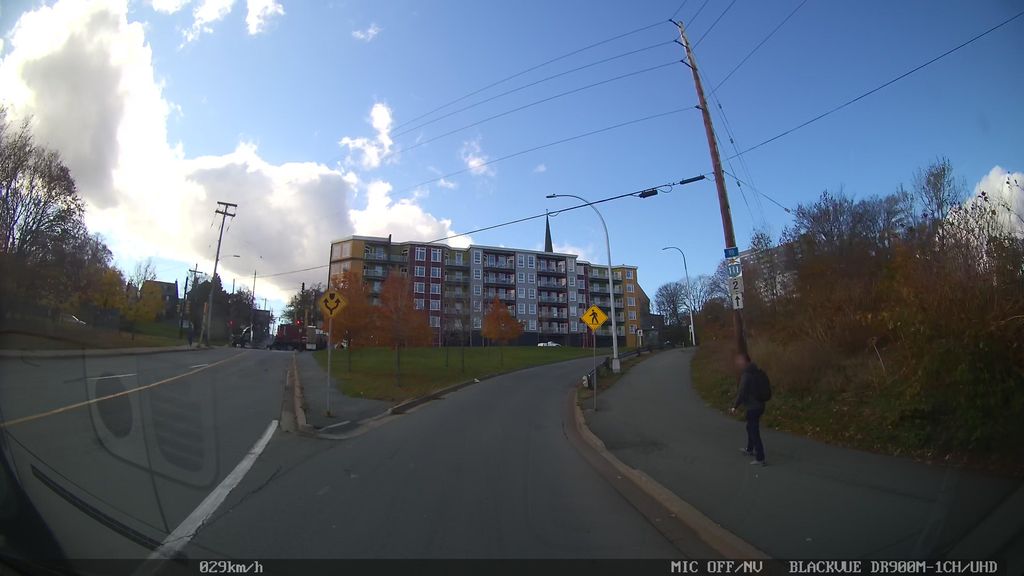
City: halifax